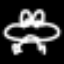
Label: frog